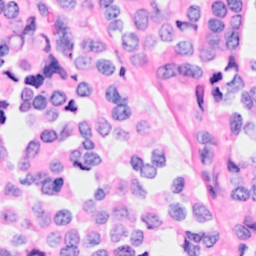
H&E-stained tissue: Breast